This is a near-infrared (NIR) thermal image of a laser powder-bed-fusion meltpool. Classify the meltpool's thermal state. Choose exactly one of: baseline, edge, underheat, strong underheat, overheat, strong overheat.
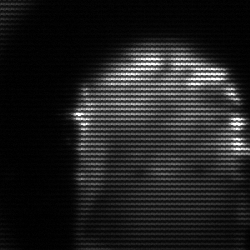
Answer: baseline